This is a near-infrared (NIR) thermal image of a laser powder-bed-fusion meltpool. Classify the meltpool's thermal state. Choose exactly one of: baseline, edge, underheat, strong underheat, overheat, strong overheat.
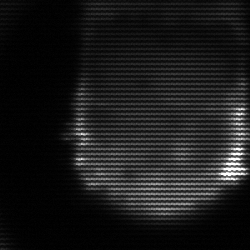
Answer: edge